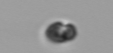
Label: Heterocapsa_rotundata